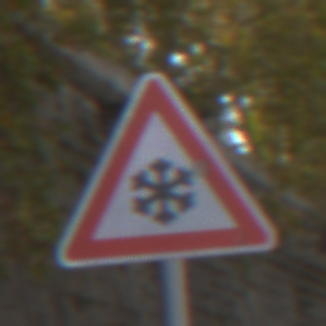
Verkehrszeichen: SchneeOderEisglaette
Umgebung: Outdoor, Suburban
Tageszeit: MorningAfternoon
Wetter: PartlyCloudy
Licht: Natural
Jahreszeit: NotSpecified
Kontrast: MediumContrast